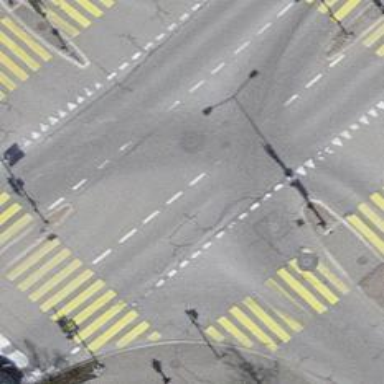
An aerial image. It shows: Road with traffic signals.